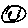
Label: smiley face